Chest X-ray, PA view. Patient: 67 years old, sex M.
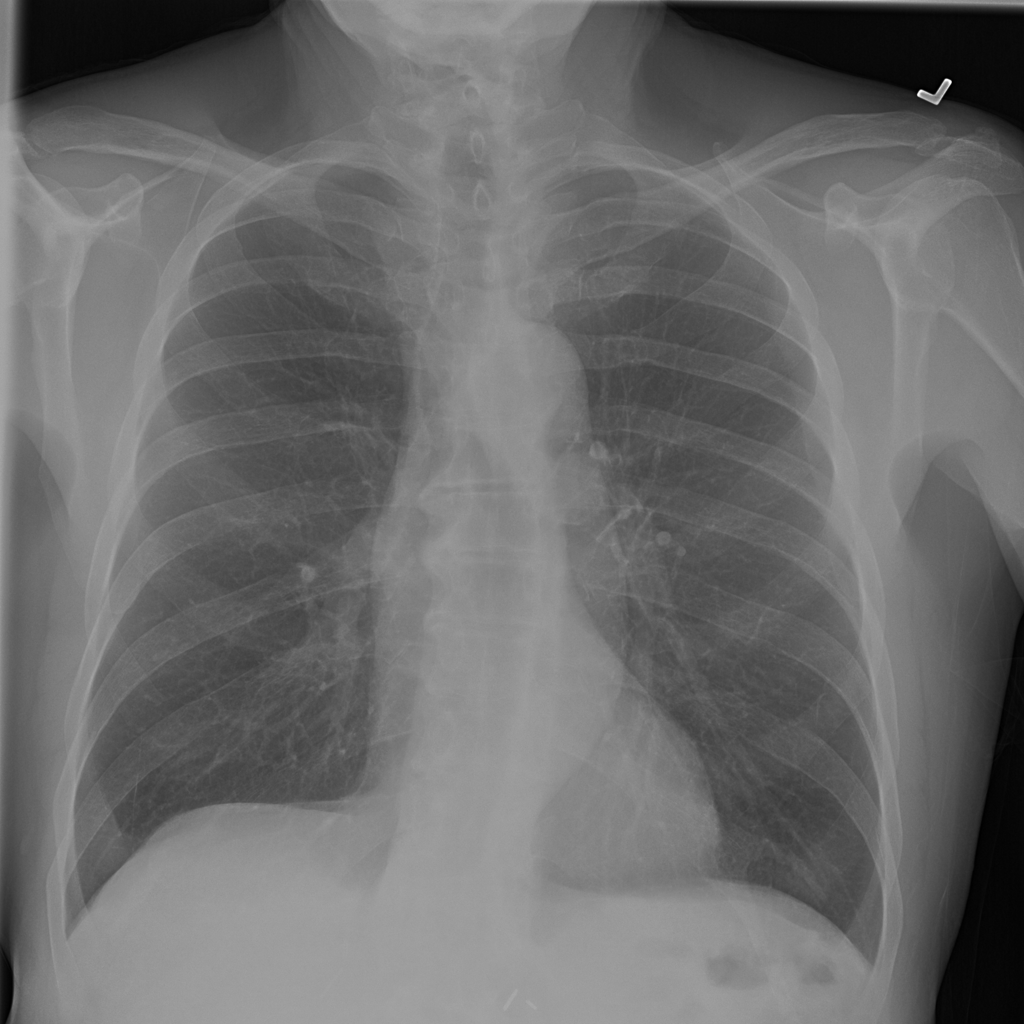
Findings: No Finding